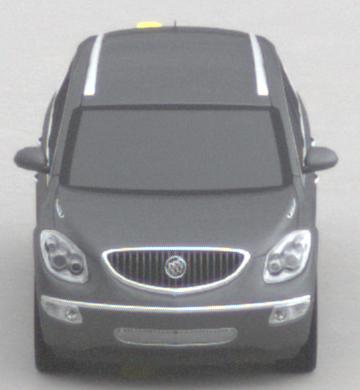
Make: Buick
Model: Enclave
Detailed model: GMT967
Model produced from: 2007
Model produced until: 2017
Doors: 5
Color: gray
Road condition: dry road
Daytime: midday
Contrast: low contrast